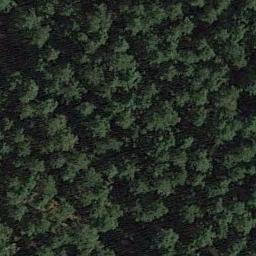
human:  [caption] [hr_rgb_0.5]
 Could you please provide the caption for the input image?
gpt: The forest is full of green trees .

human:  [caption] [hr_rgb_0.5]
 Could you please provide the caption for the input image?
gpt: The forest has a lot of green trees well-arranged in lines .

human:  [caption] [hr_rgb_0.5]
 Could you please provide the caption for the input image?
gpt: Many dense green trees are in a forest .

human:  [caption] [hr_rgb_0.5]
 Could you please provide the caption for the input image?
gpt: This is a dense forest .

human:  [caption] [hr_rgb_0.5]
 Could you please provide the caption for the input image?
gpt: A dense forest with many green trees .